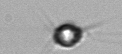
Label: Acanthoica_quattrospina